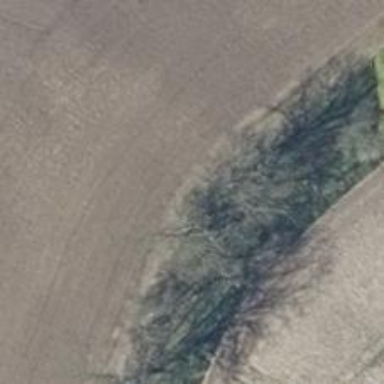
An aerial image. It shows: Row of deciduous broadleaved trees.